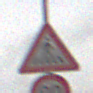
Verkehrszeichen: FussgaengerueberwegLinks
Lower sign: Geschwindigkeit80
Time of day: MorningAfternoon
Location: Outdoor (Nature)
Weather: Overcast
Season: NotSpecified
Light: Natural